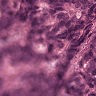
Metastatic tissue present: yes